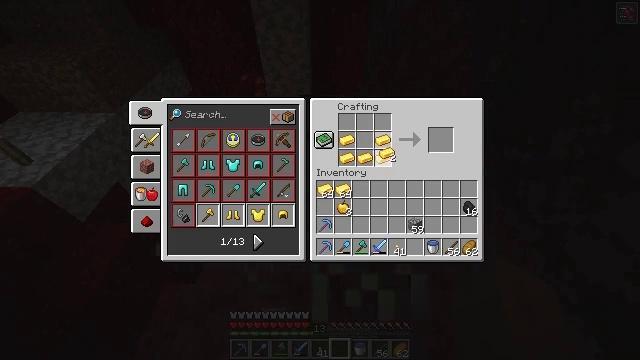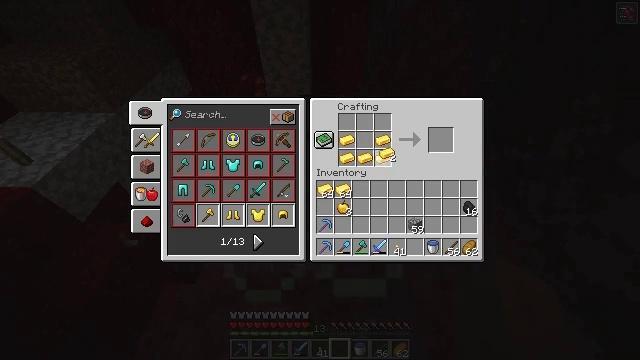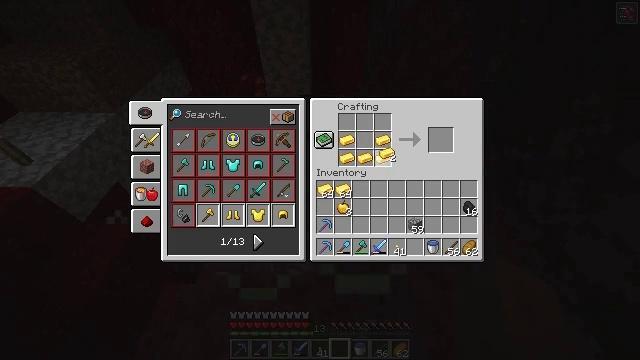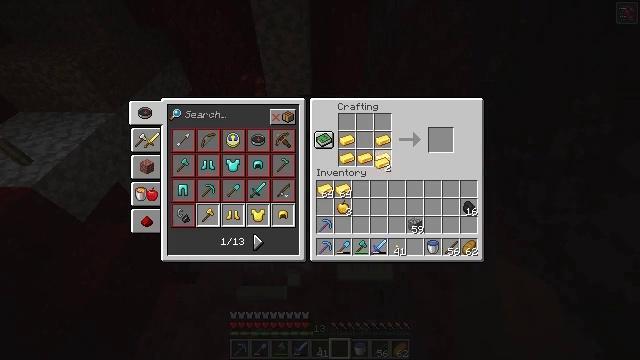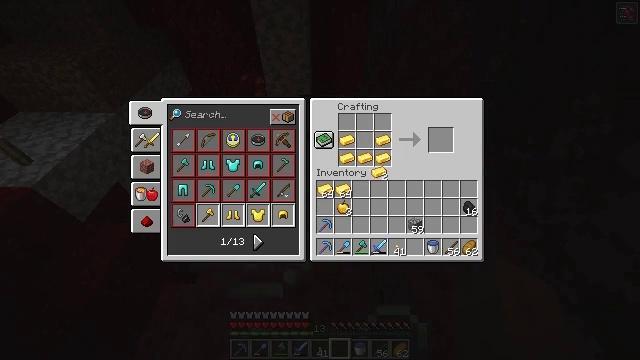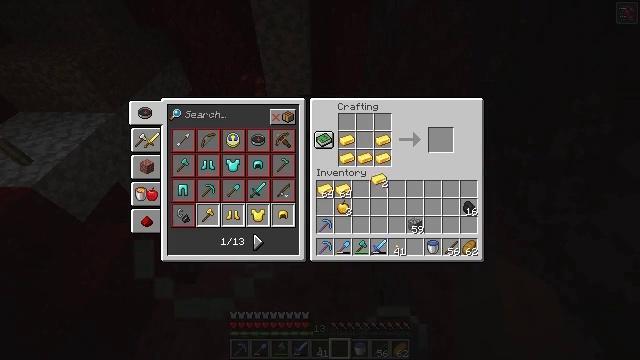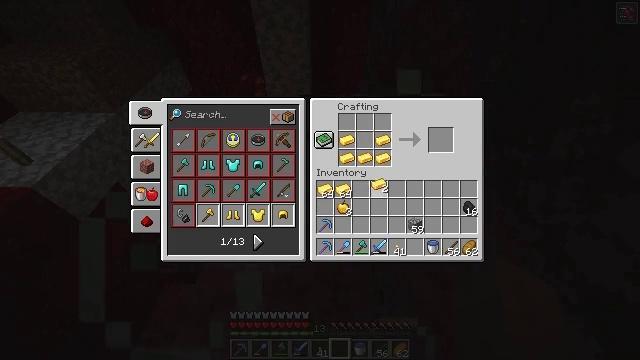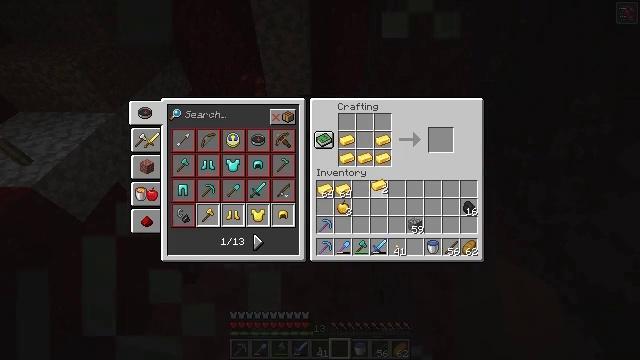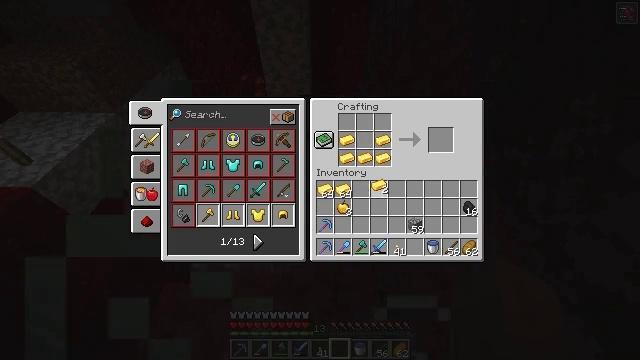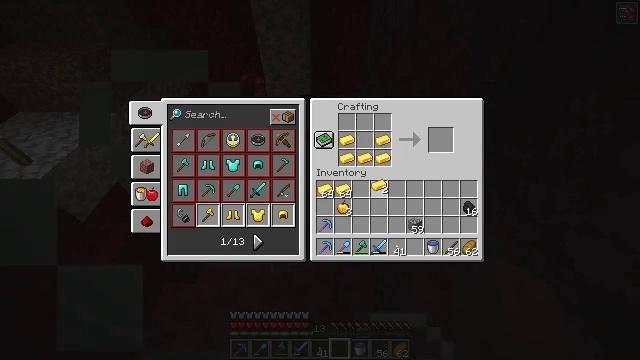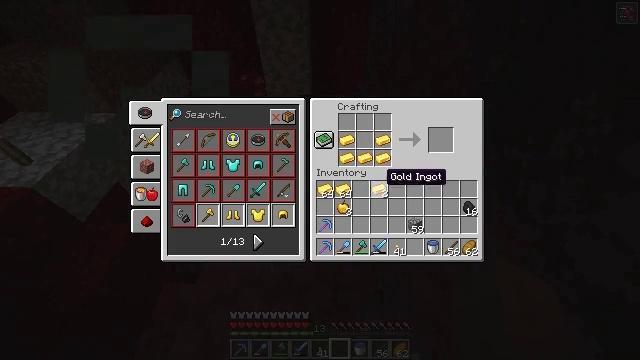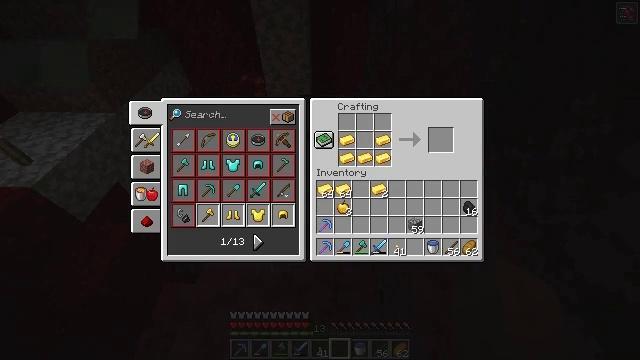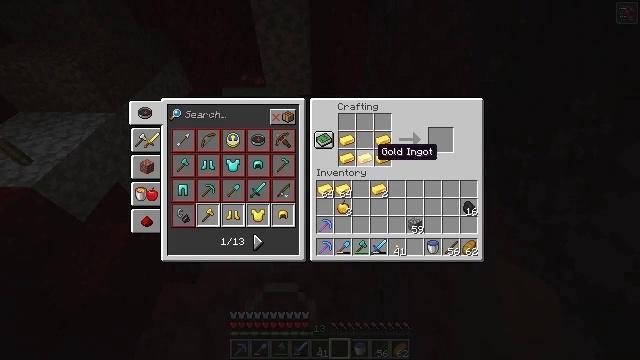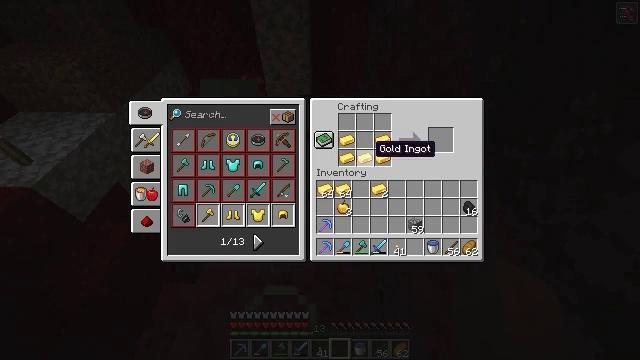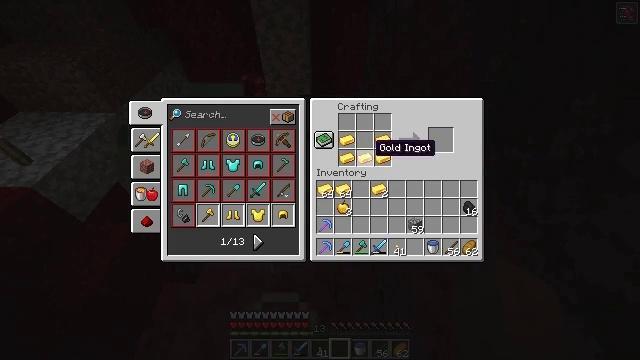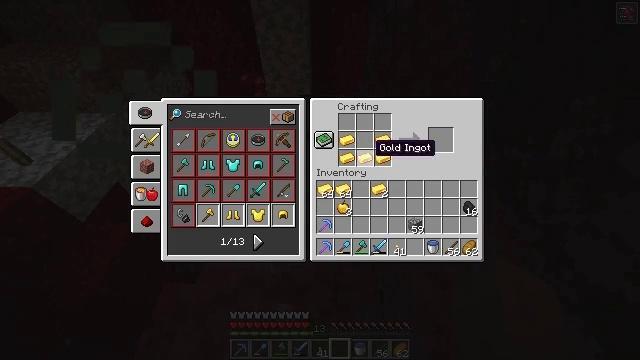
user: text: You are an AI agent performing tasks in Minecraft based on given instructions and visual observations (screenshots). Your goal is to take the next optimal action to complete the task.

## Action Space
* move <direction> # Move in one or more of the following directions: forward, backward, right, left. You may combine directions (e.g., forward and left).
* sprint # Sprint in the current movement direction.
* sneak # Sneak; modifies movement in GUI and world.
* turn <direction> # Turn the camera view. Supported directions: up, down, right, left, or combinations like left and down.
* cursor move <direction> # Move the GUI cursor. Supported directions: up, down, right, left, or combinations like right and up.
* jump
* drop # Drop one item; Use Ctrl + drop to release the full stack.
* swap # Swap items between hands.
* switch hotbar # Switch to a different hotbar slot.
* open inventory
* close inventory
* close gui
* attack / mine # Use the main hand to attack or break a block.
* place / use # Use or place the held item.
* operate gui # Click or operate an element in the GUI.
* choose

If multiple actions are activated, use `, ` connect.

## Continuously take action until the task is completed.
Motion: motion action
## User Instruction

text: Make golden boots with gold ingots.
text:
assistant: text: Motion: no_op
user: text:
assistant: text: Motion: no_op
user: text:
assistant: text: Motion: cursor move down
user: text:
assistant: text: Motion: cursor move down
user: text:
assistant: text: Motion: no_op
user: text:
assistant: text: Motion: no_op
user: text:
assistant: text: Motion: no_op
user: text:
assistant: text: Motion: operate gui
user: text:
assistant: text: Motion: operate gui
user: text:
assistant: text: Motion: no_op
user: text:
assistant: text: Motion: cursor move up
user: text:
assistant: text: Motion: cursor move up
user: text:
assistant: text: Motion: no_op
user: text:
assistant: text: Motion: no_op
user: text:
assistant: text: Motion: no_op
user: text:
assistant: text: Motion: operate gui
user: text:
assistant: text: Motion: operate gui
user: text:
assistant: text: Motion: no_op
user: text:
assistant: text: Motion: cursor move right and down
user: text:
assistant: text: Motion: cursor move right and down
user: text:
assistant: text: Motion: no_op
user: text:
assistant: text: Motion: no_op
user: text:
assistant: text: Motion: operate gui
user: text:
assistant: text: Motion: operate gui
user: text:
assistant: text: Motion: operate gui
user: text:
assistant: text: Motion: no_op
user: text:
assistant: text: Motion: cursor move right
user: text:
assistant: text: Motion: cursor move right and up
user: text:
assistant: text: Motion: cursor move right and up
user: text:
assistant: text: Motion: cursor move up